Interaction volume radius: 10 \u00c5
Interaction volume height: 15 \u00c5
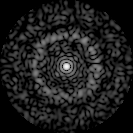
Disorder parameter: 0.8187